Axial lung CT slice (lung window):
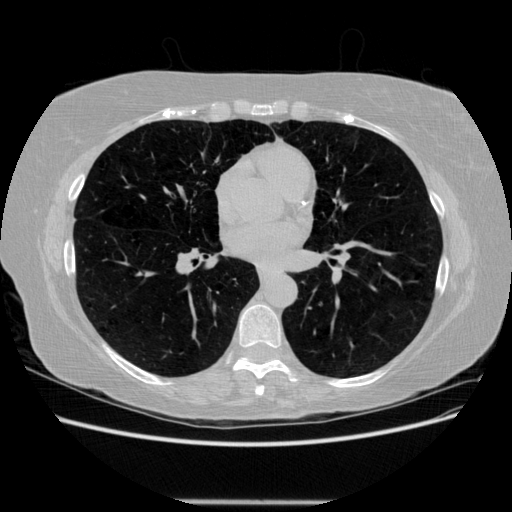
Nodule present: no